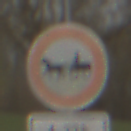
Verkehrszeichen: VerbotGespannfuhrwerke
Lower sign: ZeitangabenMitBeschraenkungAufWochentage4
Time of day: MorningAfternoon
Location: Outdoor (Suburban)
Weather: Overcast
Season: NotSpecified
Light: Natural